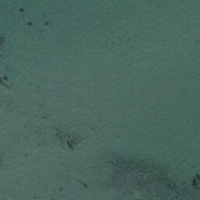
EUNIS habitat code: 14
Species observed at this site:
Chroicocephalus ridibundus